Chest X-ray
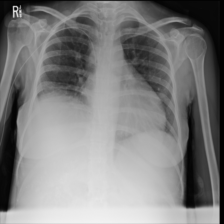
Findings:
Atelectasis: negative
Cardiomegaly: negative
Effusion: negative
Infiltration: negative
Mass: negative
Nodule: negative
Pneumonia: negative
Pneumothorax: negative
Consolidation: negative
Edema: negative
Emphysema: negative
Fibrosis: negative
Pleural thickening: negative
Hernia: negative